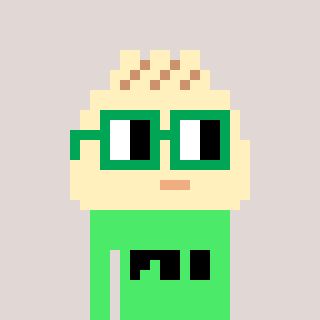
a pixel art character with square green glasses, a porkbao-shaped head and a teal-colored body on a warm background